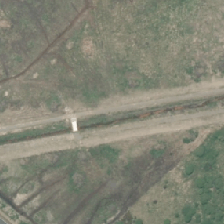
Land cover: low_producing_grassland